Question: I working with Keil, MDK-ARM Pro 4.71 for a Cortex-M3 target(STM32F107).
I have compiled the Lua interpreter and a Lua "timer" module that interfaces the chip's timers. I'd like to call a lua function when the timer is elapsed.
Here is a sample use :
'''
t = timer.open()
t.event = function() print("Bing !") end
t:start()
'''
Until here, everything works fine :-) ! I see the "Bing !" message being printed each time the timer elapses.
Now if I use a closure :
'''
t = timer.open()
i = 0
t.event = function() i = i + 1; print(i); end
t:start()
'''
I'm having a bad memory access in the GC after some amount of timer's updates. Since it's an embedded context with very few memory, I may be running out of memory quite fast if there is a leak.
Here is the "t.event" setter (ELIB_TIMER is a C structure representing my timer) :
'''
static int ElibTimerSetEvent(lua_State* L)
{
ELIB_TIMER* pTimer_X = ElibCheckTimer(L, 1, TRUE);
if (pTimer_X->LuaFuncKey_i != LUA_REFNIL)
{
luaL_unref(L, LUA_REGISTRYINDEX, pTimer_X->LuaFuncKey_i);
pTimer_X->LuaFuncKey_i = LUA_REFNIL;
}
if (!lua_isnil(L, 2))
{
pTimer_X->LuaFuncKey_i = luaL_ref(L, LUA_REGISTRYINDEX);
}
return 0;
}
'''
And here is the native callback implementation :
'''
static void ElibTimerEventHandler(SYSEVT_HANDLE Event_H)
{
ELIB_TIMER* pTimer_X = (ELIB_TIMER*)SWLIB_SYSEVT_GetSideData(Event_H);
lua_State* L = pTimer_X->L;
int i = lua_gettop(L);
if (pTimer_X->LuaFuncKey_i != LUA_REFNIL)
{
lua_rawgeti(L, LUA_REGISTRYINDEX, pTimer_X->LuaFuncKey_i);
lua_call(L, 0, 0);
lua_settop(L, i);
}
}
'''
This is synchronized externally, so this isn't a synchronization issue.
Am I doing something wrong ?
EDIT
Here is the callstack (with a lua_pcall instead of lua_call, but it is the same). The first line is my hard fault handler.

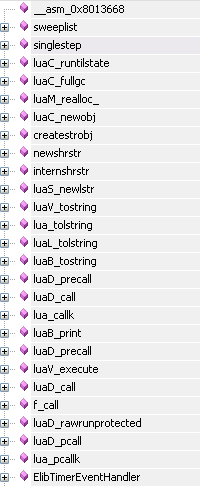
Answer: I have found the problem ! I ran out of stack (native stack, not Lua) space :p.
I guess this specific script was causing a particularly long call stack. After increasing the allocated memory for my native stack, the problem is gone. On the opposite, if I reduce it, I can't even initialize the interpreter.
Many thanks to those who tried to help here.